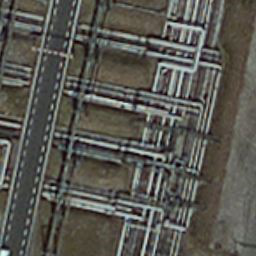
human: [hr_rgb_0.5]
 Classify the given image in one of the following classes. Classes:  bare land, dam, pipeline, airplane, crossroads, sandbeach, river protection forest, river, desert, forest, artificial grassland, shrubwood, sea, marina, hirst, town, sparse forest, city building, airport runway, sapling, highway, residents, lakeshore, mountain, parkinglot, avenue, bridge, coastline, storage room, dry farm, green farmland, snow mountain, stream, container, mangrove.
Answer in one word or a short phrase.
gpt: pipeline